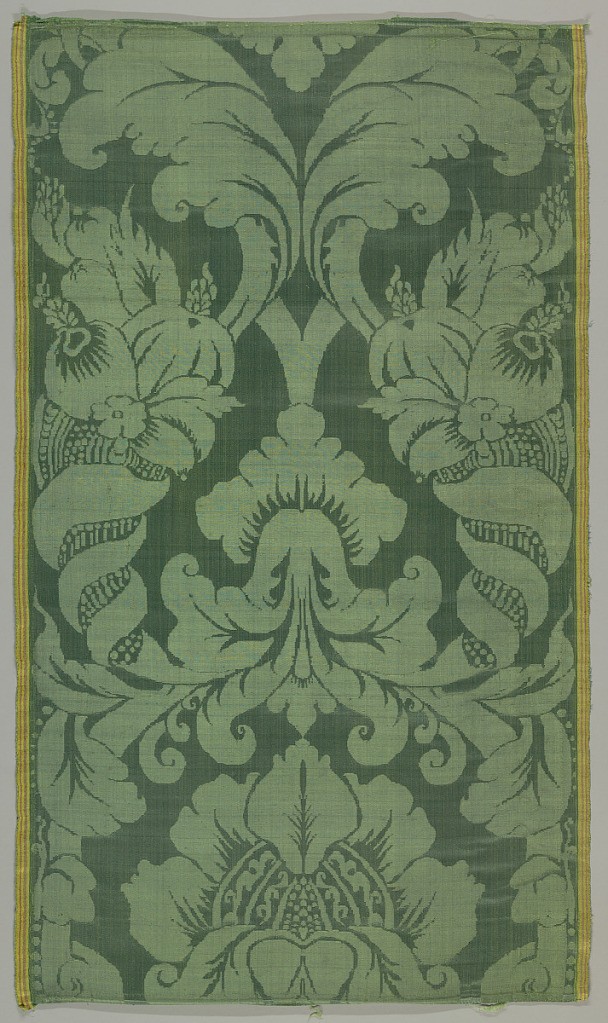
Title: Textile
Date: late 17th–early 18th century
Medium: silk Technique: 4&1 satin damask; background is the warp float face of the satin
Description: Green damask with a large flower in foliate scrolls with cornucopia-like shapes.